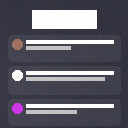
Screen state: on